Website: bh-photo
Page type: customer-info-address
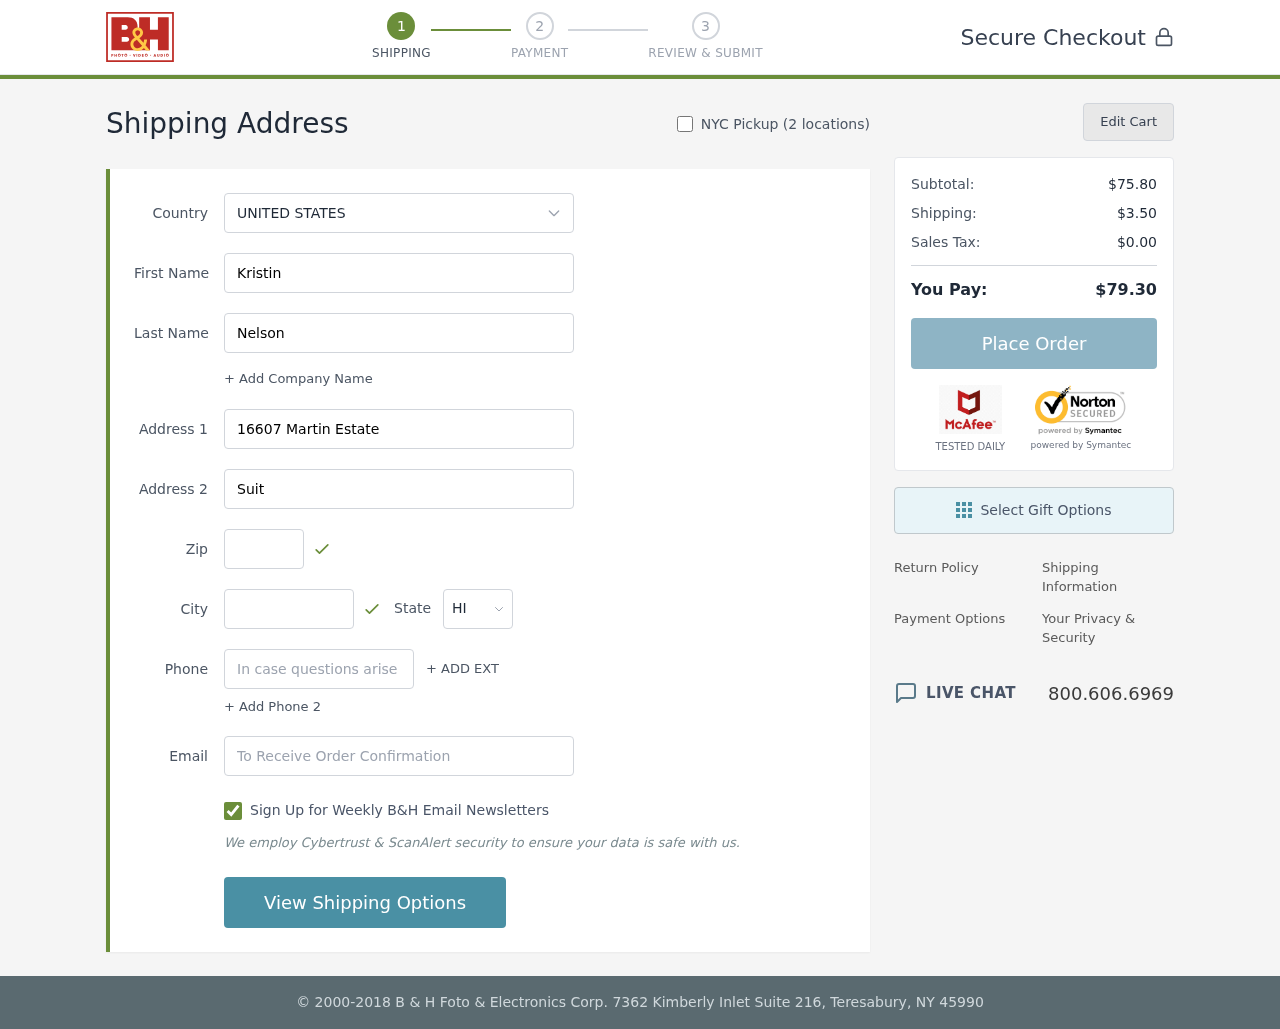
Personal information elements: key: PII_CITY
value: East Katherine
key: PII_COUNTRY
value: United States
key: PII_EMAIL
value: kristinnelson@hotmail.com
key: PII_FIRSTNAME
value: Kristin
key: PII_LASTNAME
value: Nelson
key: PII_PHONE
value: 2589273622
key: PII_POSTCODE
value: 26740
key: PII_STATE_ABBR
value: HI
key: PII_STREET
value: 16607 Martin Estate
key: PII_STREET2
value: Suite 603
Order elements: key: ORDER_SUBTOTAL
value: $75.80
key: ORDER_SHIPPING_COST
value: $3.50
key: ORDER_TAX
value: $0.00
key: ORDER_TOTAL
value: $79.30